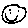
Label: smiley face